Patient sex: M
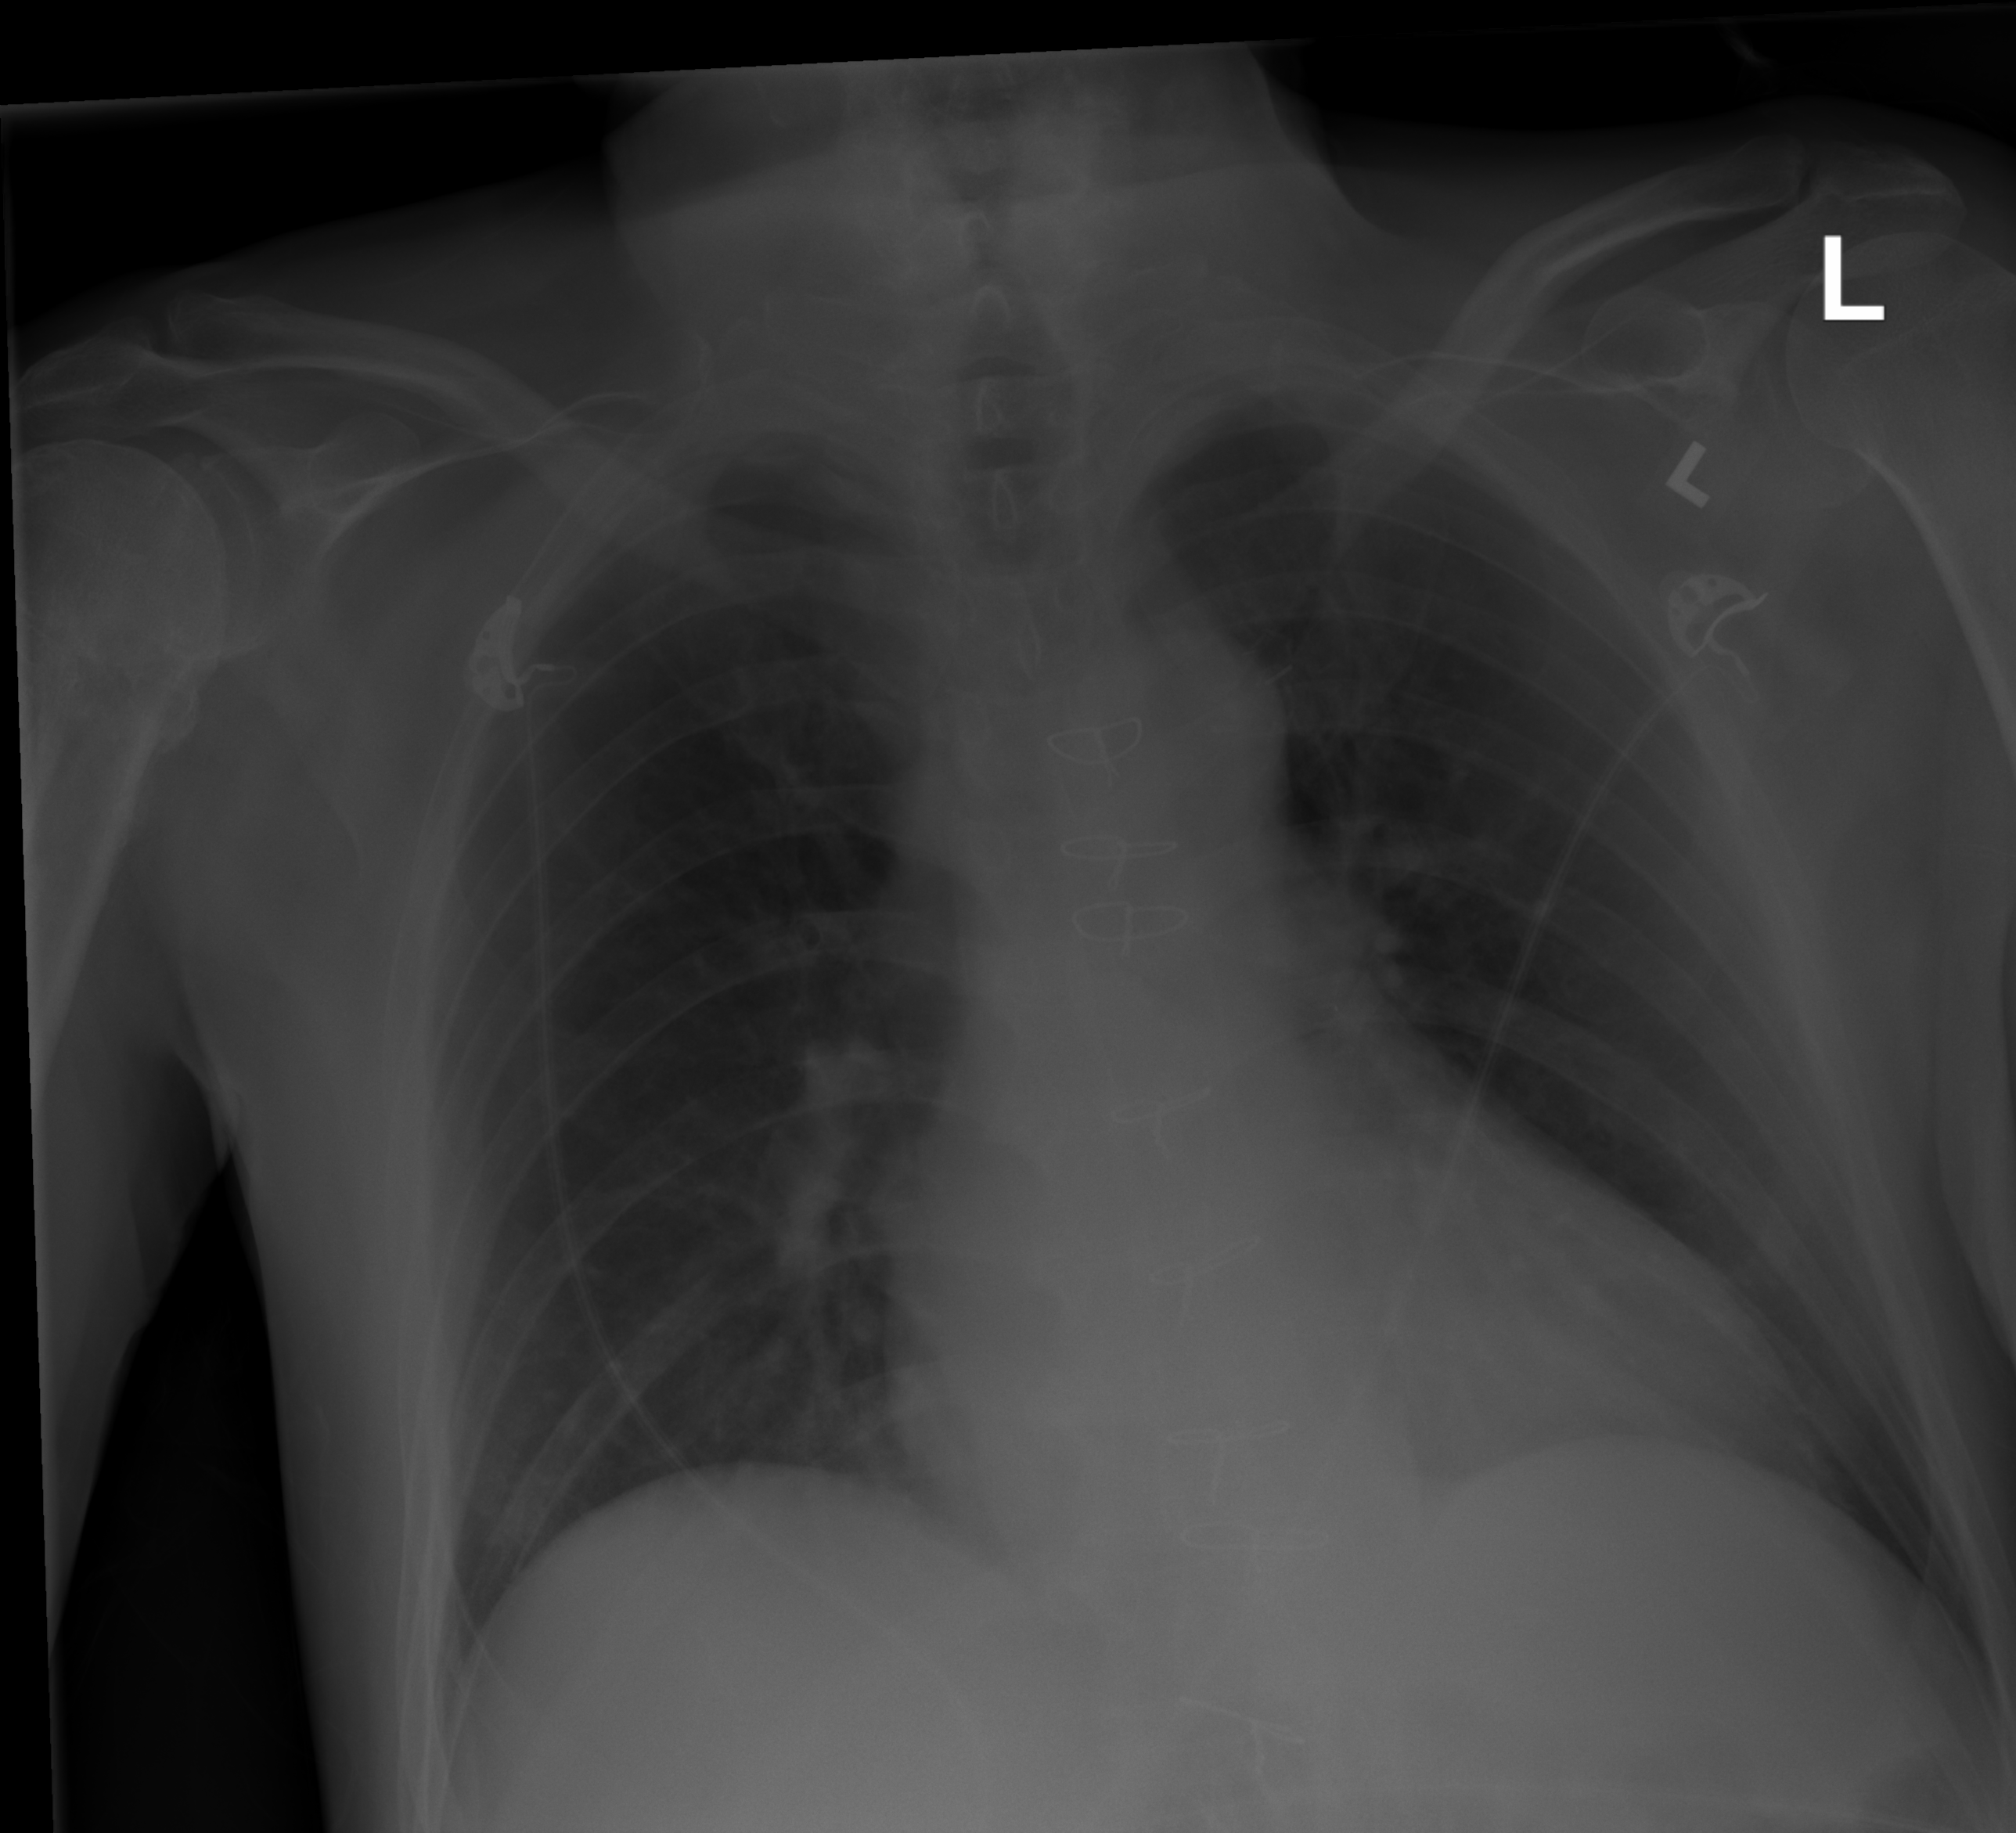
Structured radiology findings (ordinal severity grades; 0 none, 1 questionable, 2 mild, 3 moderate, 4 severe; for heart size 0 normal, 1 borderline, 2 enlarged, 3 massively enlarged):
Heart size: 0
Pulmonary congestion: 0
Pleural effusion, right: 0
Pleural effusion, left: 0
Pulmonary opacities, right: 0
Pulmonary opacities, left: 0
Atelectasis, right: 1
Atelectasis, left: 1